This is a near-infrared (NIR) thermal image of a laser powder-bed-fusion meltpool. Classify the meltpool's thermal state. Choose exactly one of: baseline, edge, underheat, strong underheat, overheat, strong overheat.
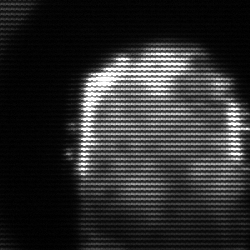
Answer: baseline